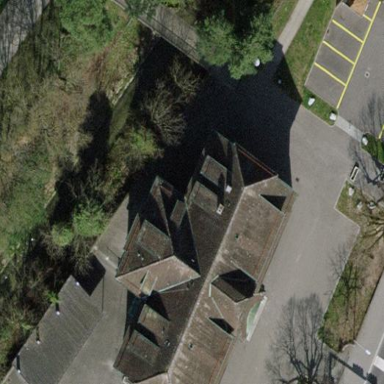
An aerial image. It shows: School building with half-hipped roof.